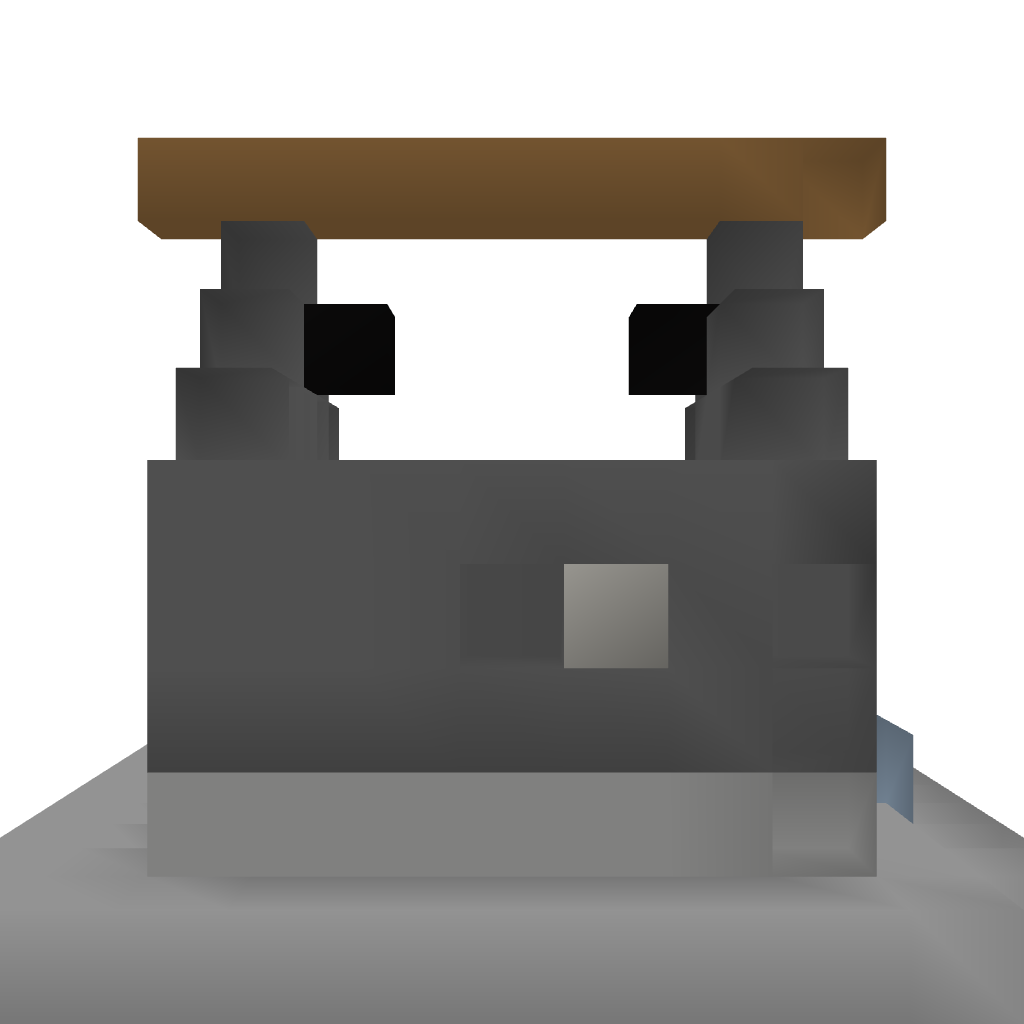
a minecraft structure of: Ultima Online Housing - Small Wooden House